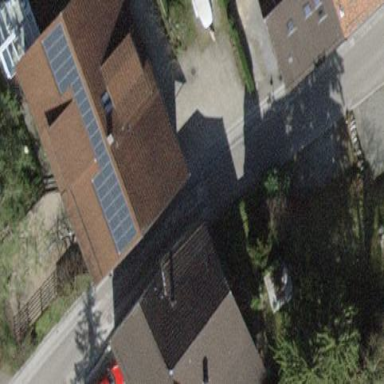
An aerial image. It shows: Building with gabled roof.